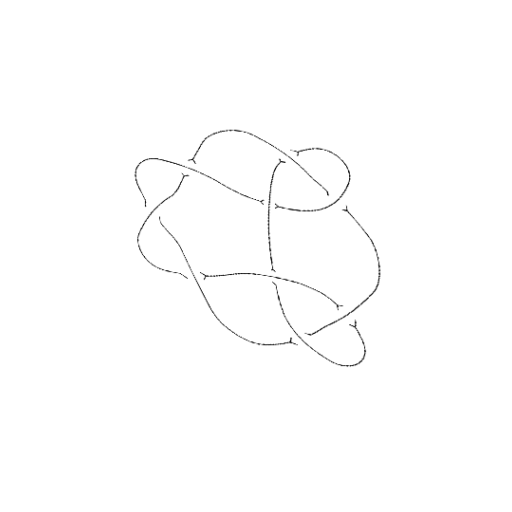
Crossing number: 9